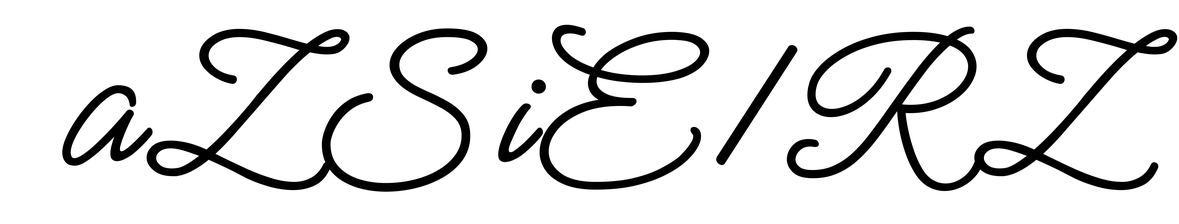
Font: MeowScript-Regular